Question: How can we update timestamp in table without any updation
without below statement
'''
update table_name set field_name1 = 1 where field_name =1;
'''
and i have added image of table structure

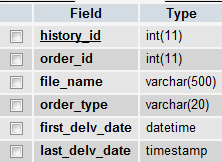
Answer: You cannot update without using 'UPDATE'.
For timestamp columns, read the MySQL docs: <URL>
> If the column is auto-updated, it is automatically updated to the current timestamp when the value of any other column in the row is changed from its current value. The column remains unchanged if all other columns are set to their current values. To prevent the column from updating when other columns change, explicitly set it to its current value.'CURRENT_TIMESTAMP'.
So, update the timestamp column only:
'''
UPDATE table_name
SET last_delv_date = CURRENT_TIMESTAMP
WHERE ... ;
'''